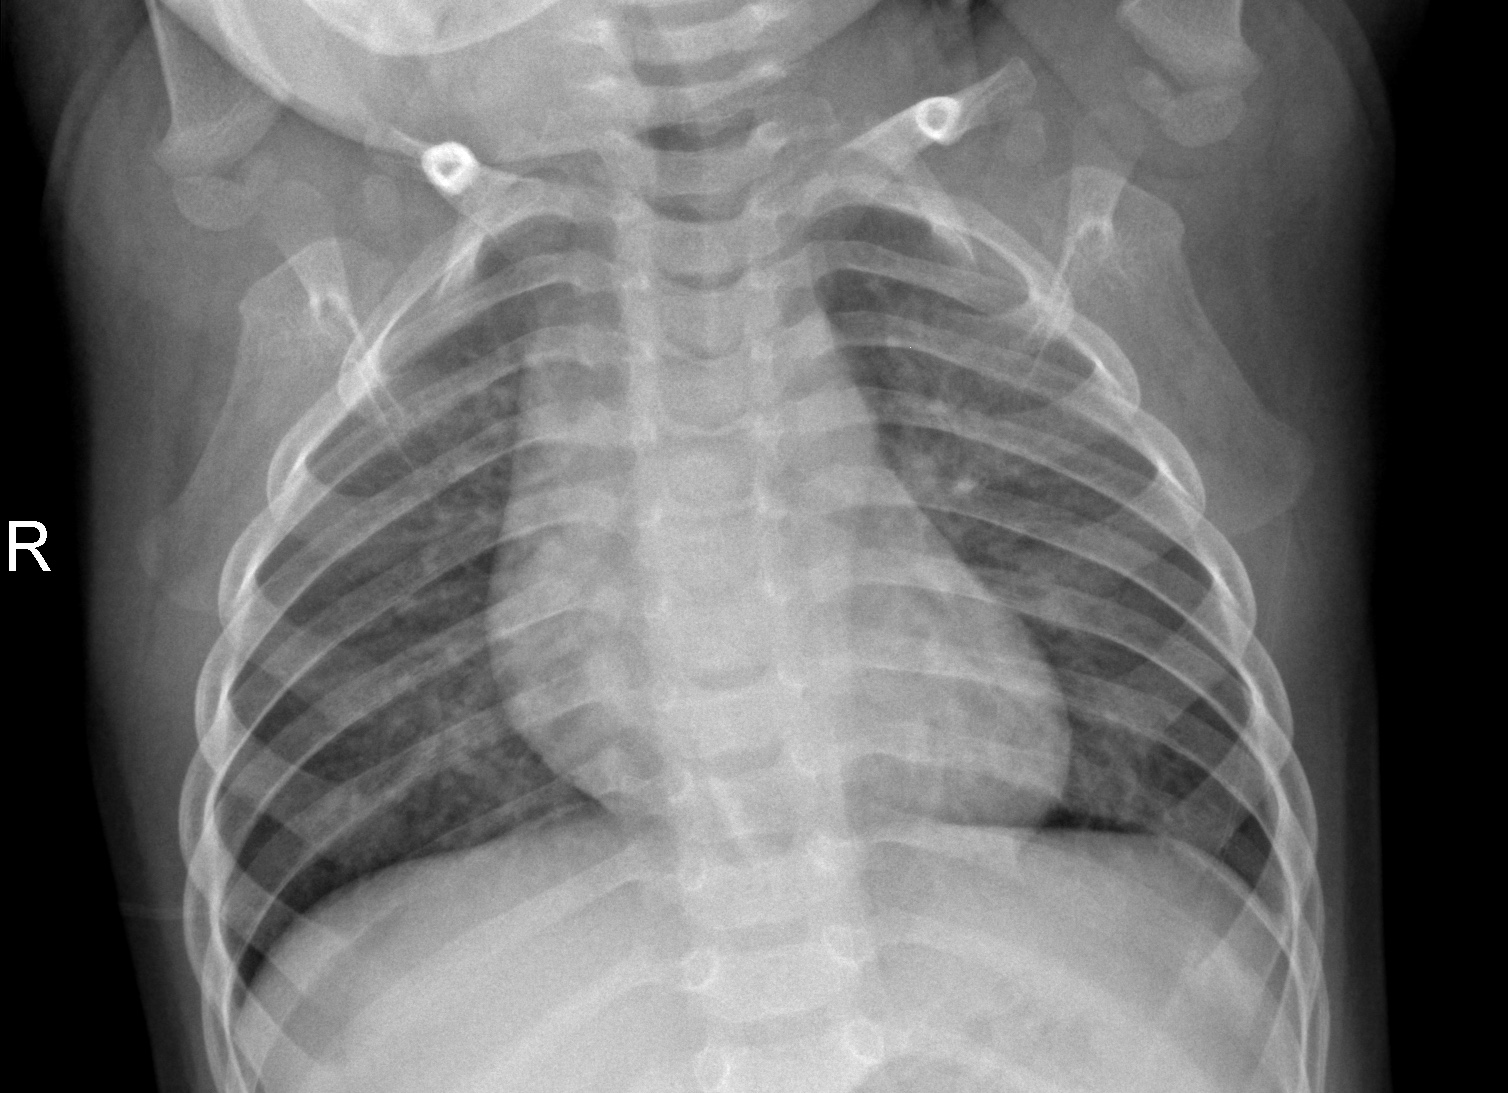
Diagnosis: NORMAL